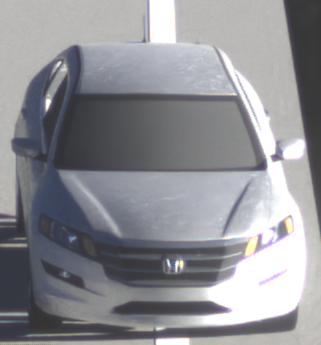
Make: Honda
Model: Crosstour
Detailed model: -
Model produced from: 2009
Model produced until: 2012
Doors: 4
Color: white
Road condition: dry road
Daytime: sunrise or sunset
Contrast: high contrast